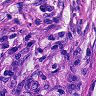
Metastatic tissue present: yes